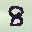
Label: 8